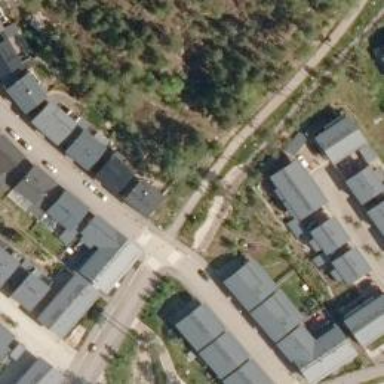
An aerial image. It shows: Marked crossing on the road.